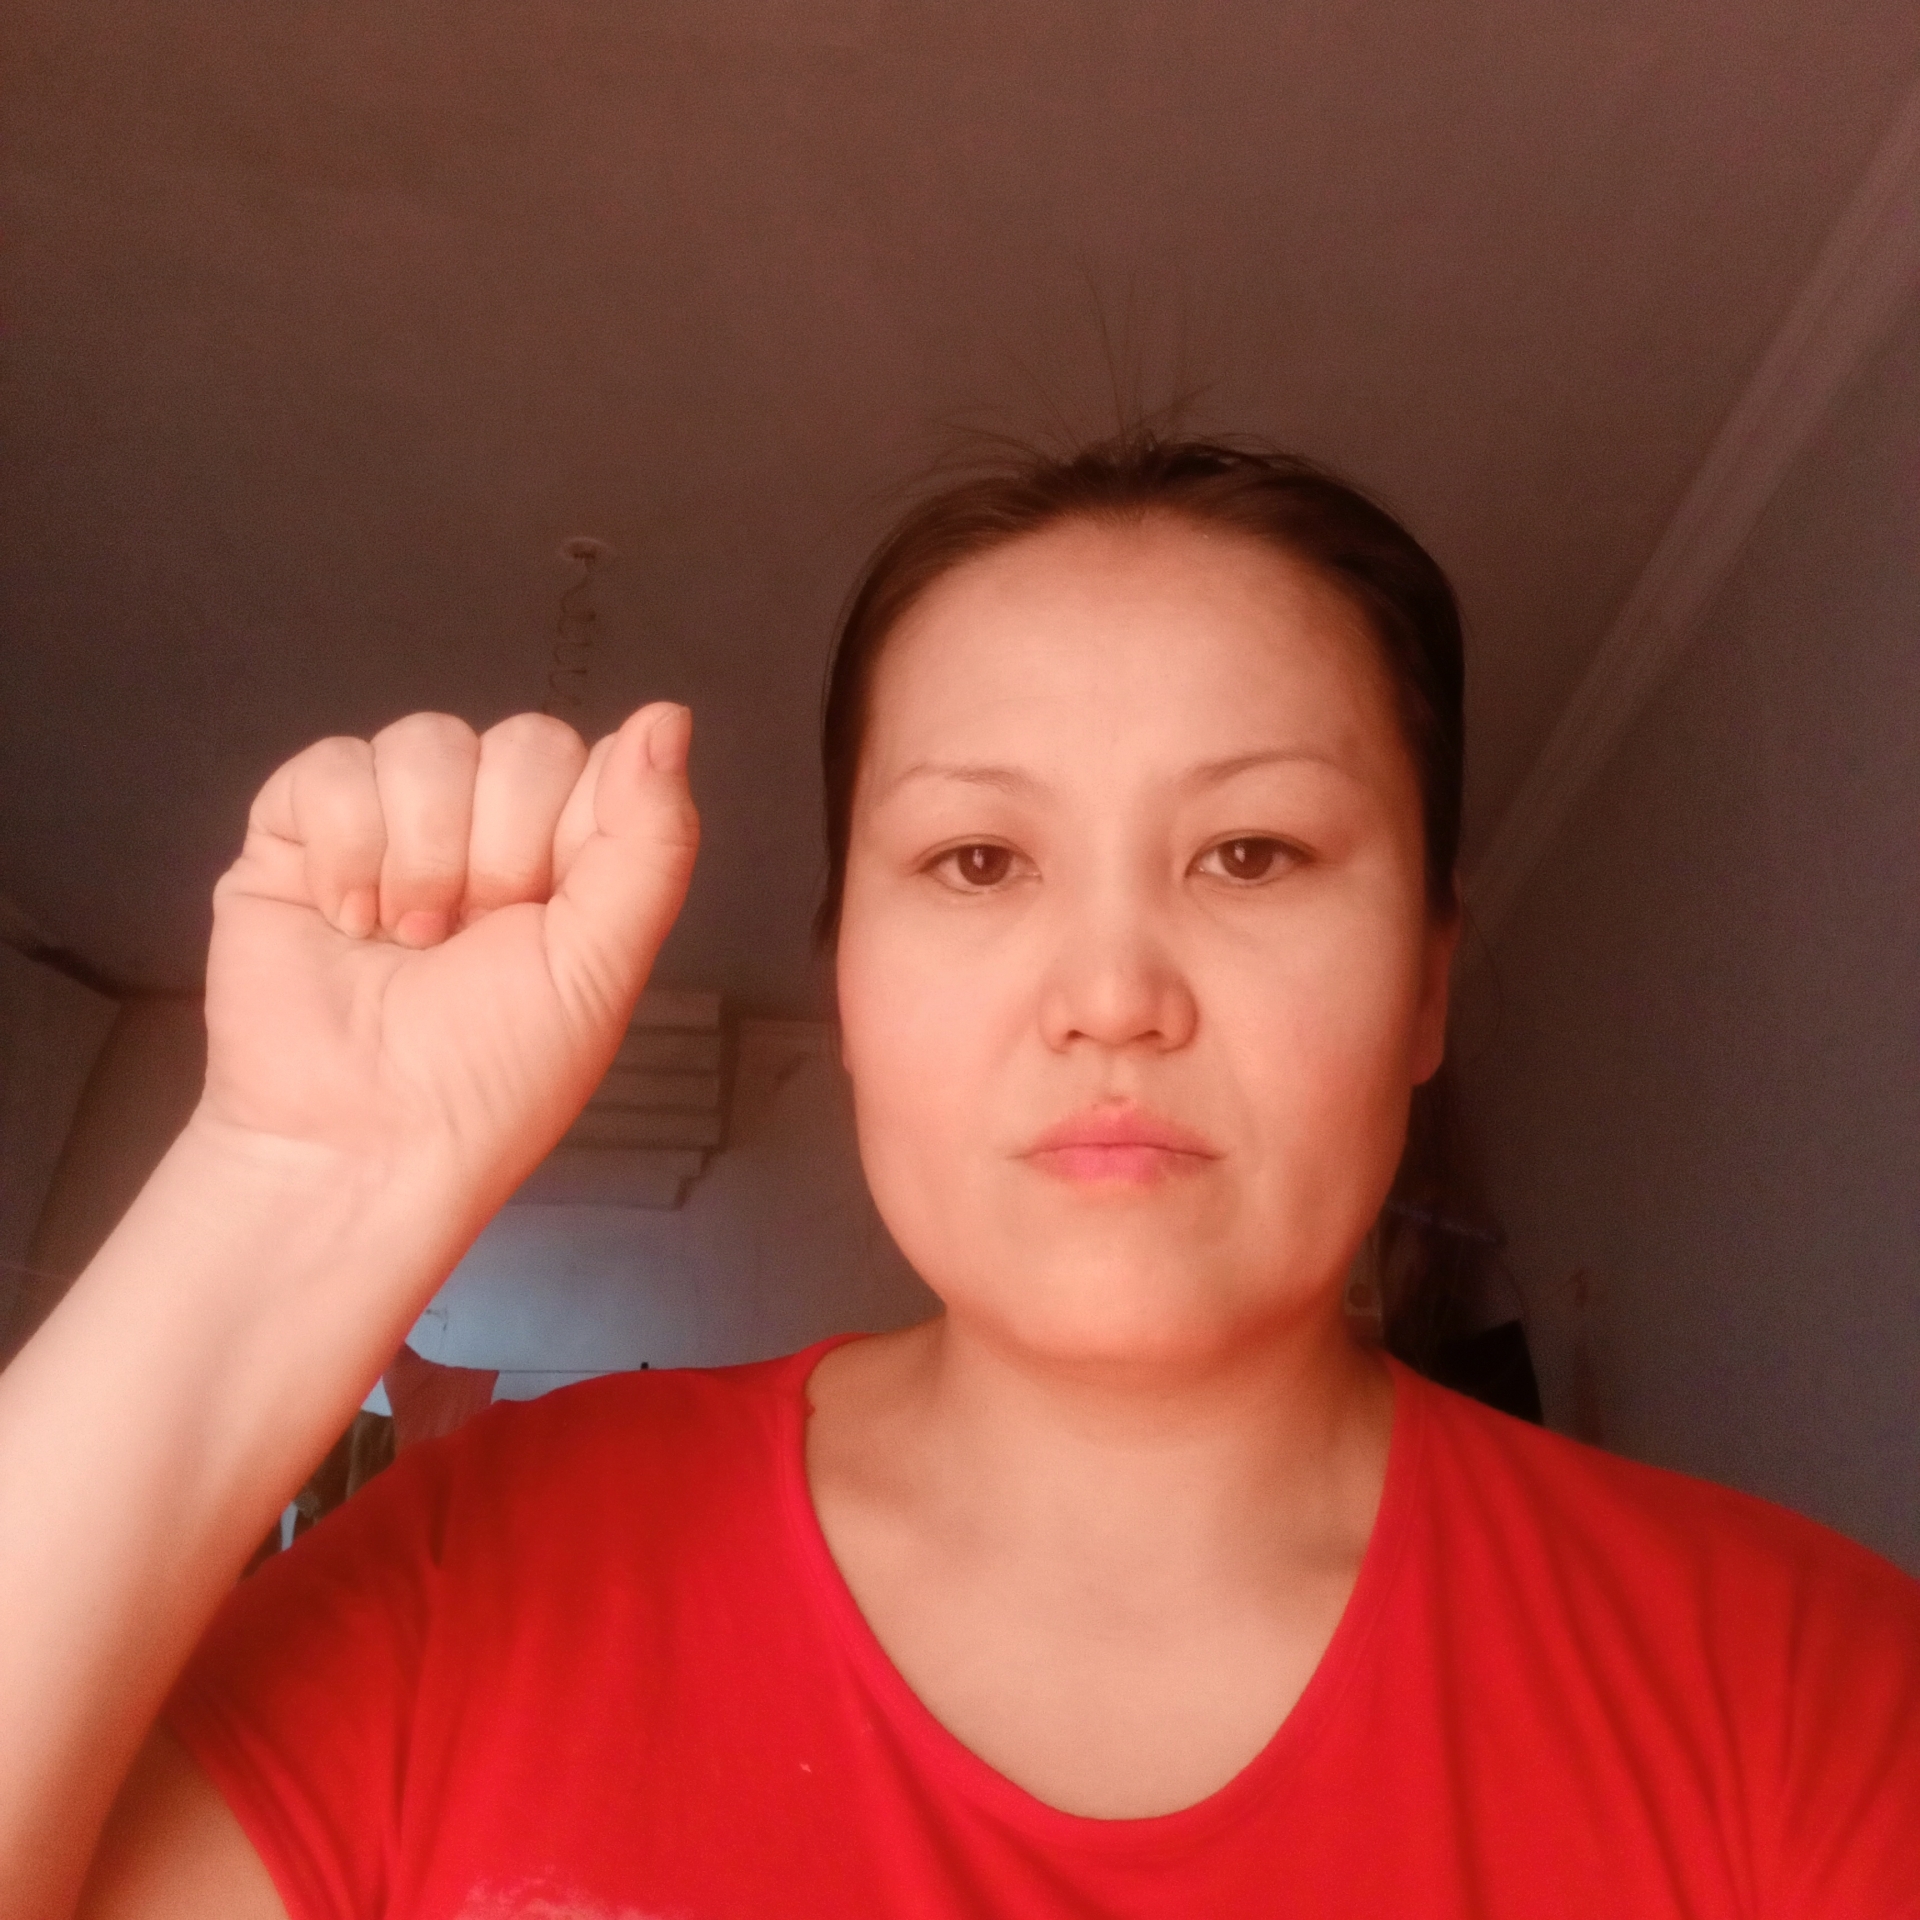
Label: noise